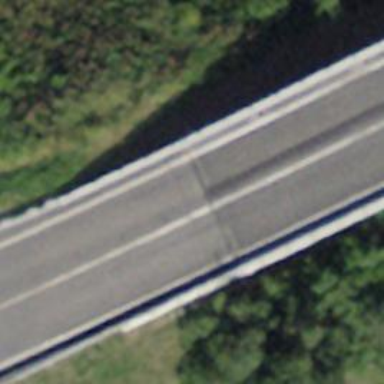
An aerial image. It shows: Asphalt motorway link or motorroad.